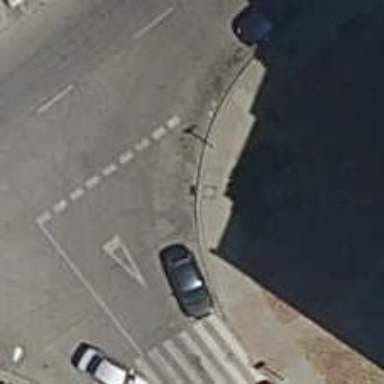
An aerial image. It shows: Kerb barrier.